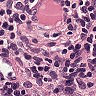
Metastatic tissue present: no